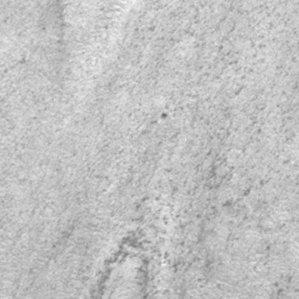
Label: frost